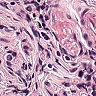
Metastatic tissue present: no